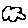
Label: cloud